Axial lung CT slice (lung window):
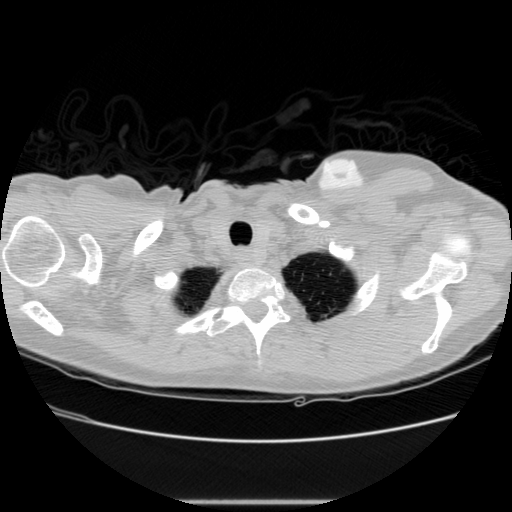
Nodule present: no